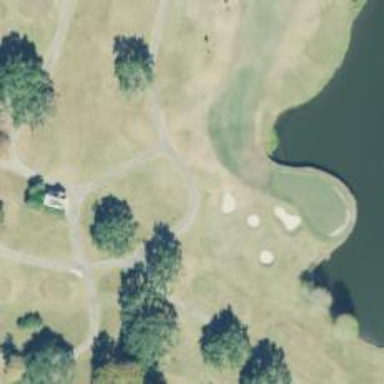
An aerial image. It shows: Path used for both walking and golf.